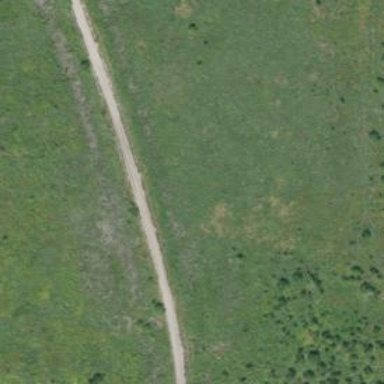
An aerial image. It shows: Track road.